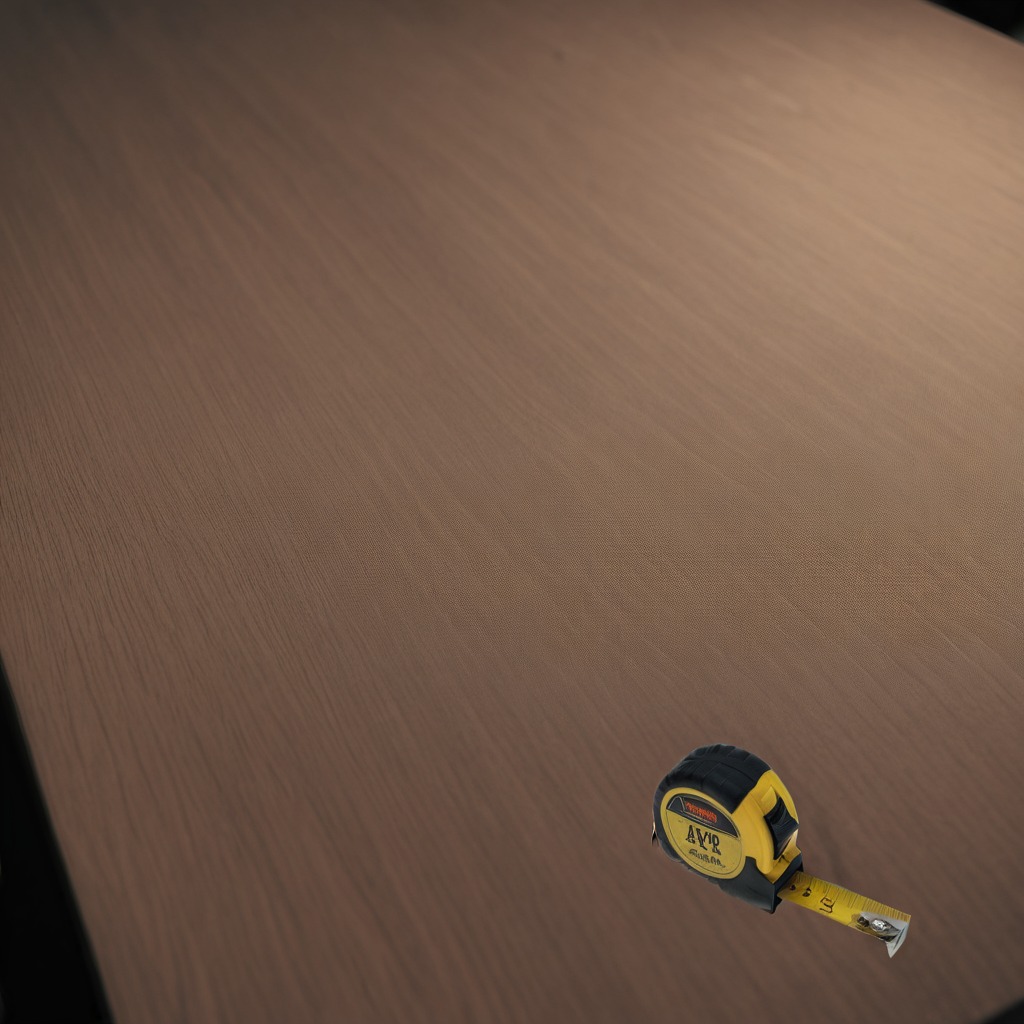
A measuring tape lies on a wooden table.